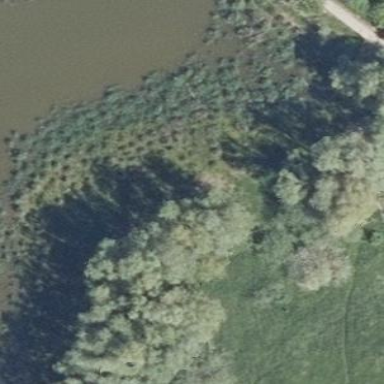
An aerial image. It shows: Reedbed wetland area.